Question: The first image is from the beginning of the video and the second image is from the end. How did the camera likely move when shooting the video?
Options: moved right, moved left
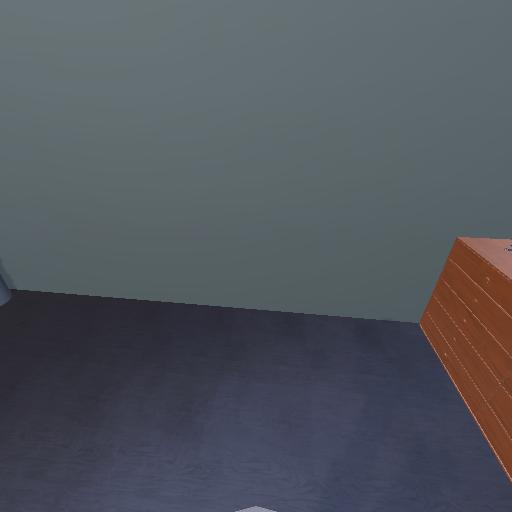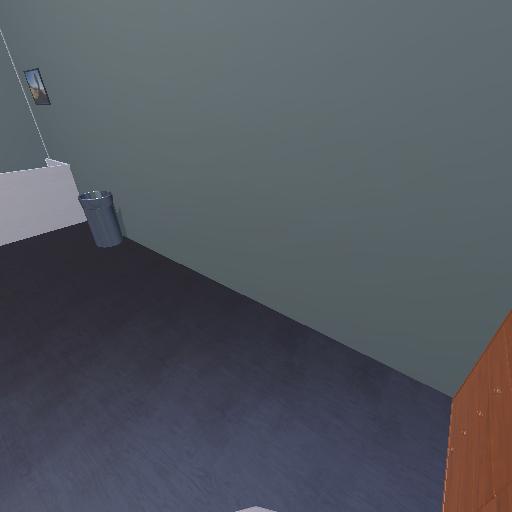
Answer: moved right